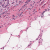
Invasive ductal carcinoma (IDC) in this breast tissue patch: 1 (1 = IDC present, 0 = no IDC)